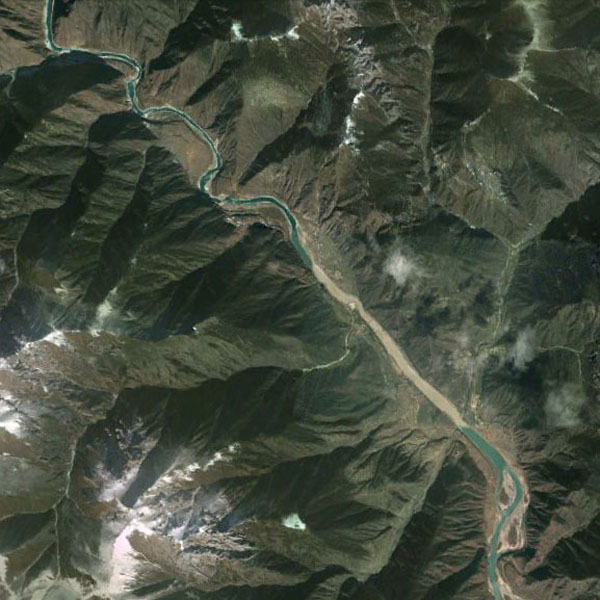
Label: Mountain